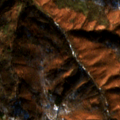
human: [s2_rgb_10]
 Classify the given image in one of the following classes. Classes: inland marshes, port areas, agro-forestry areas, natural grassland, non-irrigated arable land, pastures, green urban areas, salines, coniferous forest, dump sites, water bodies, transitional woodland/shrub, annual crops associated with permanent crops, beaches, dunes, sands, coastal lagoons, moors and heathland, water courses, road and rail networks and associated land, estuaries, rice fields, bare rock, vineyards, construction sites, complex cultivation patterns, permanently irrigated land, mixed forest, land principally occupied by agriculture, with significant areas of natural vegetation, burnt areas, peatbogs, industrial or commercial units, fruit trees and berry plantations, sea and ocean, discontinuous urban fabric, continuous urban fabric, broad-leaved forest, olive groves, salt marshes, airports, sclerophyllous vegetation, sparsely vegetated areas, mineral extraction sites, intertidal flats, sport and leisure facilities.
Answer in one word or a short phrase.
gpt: land principally occupied by agriculture, with significant areas of natural vegetation, broad-leaved forest